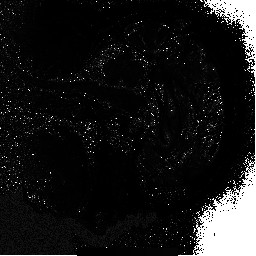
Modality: T2starmap
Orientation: sagittal
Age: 72
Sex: male
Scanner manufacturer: siemens
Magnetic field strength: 3 T
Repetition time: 0.043 s
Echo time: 0.00184 s